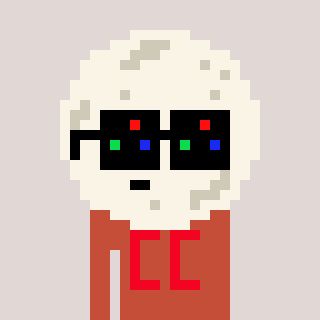
a pixel art character with square black sunglasses, a moon-shaped head and a rust-colored body on a warm background